Aerial crown-view tile of a tropical tree (Barro Colorado Island, Panama), acquired 20250124:
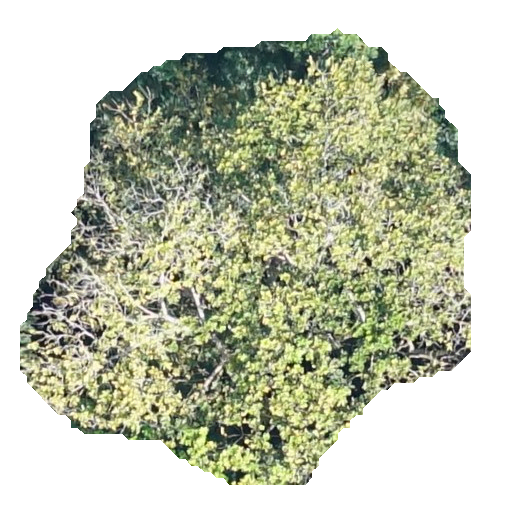
Species: Anacardium excelsum
GBIF accepted scientific name: Anacardium excelsum
Crown area: 222.492 m²